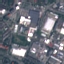
Label: Industrial